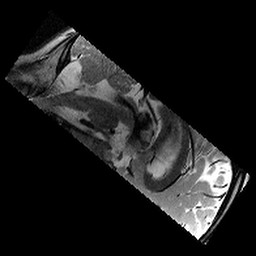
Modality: T2w
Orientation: sagittal
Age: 9
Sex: female
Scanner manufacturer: siemens
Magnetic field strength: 3 T
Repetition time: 9.23 s
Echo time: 0.067 s